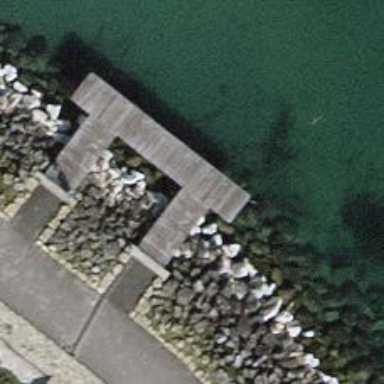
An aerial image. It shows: Man-made pier.